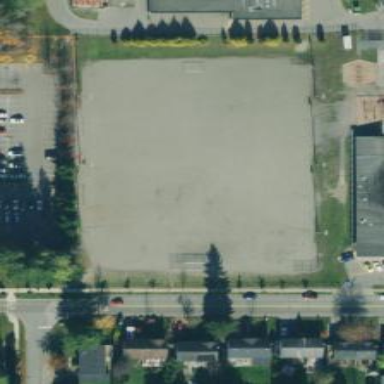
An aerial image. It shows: Gravel soccer pitch for leisure activities.